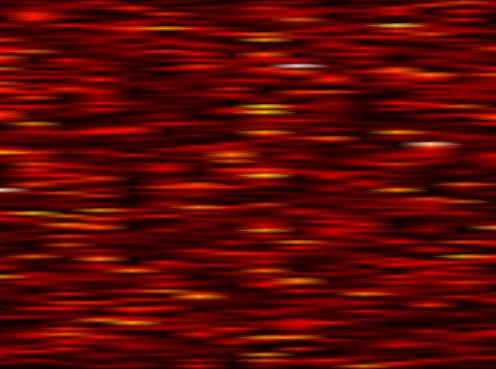
Label: WOLA